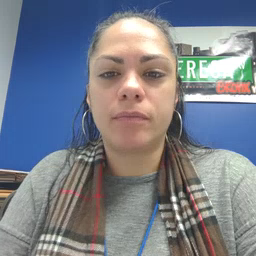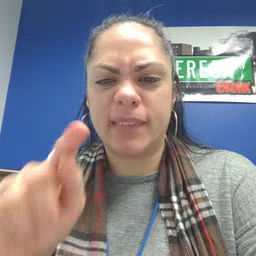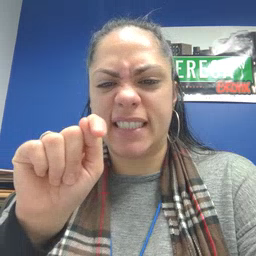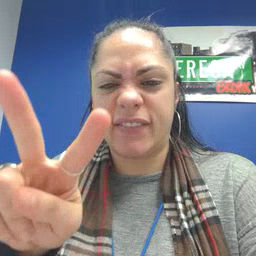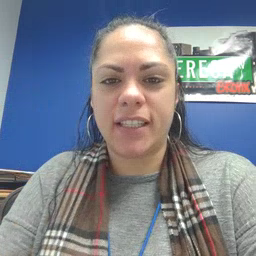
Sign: TV